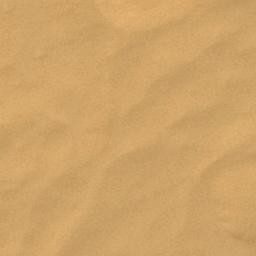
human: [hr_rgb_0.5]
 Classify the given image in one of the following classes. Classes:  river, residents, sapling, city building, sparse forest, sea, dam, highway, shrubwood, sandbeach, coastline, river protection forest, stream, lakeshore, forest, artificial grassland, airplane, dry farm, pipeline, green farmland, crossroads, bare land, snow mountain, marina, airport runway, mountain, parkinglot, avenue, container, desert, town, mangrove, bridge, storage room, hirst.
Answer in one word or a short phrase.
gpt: desert